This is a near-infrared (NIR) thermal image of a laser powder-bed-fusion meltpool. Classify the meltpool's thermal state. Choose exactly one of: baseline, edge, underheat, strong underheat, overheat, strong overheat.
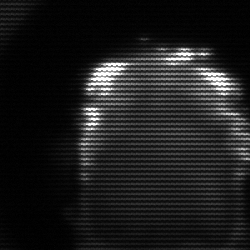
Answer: baseline